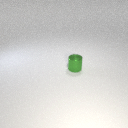
small green metal cylinder